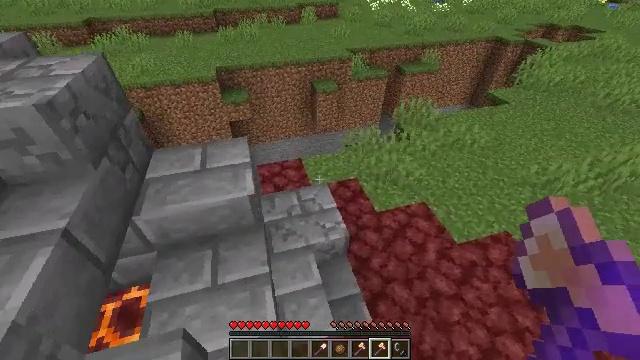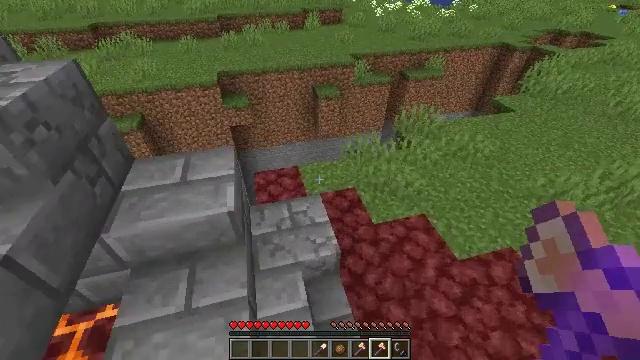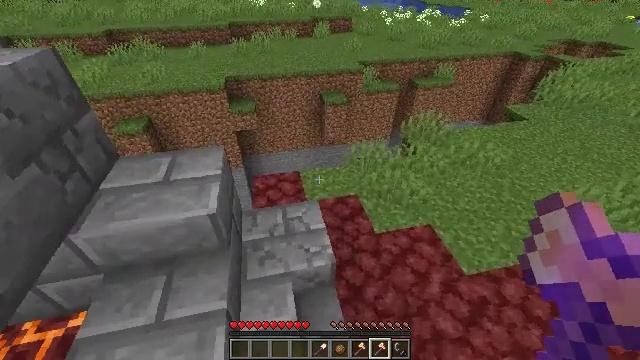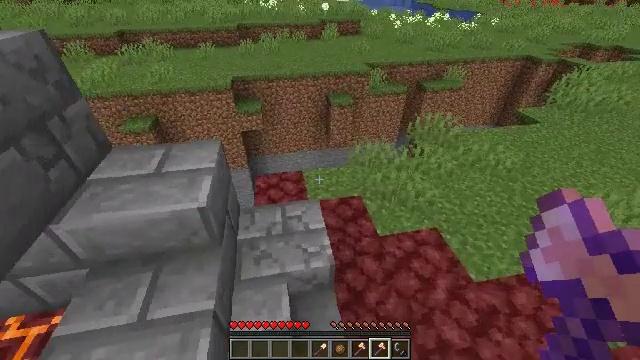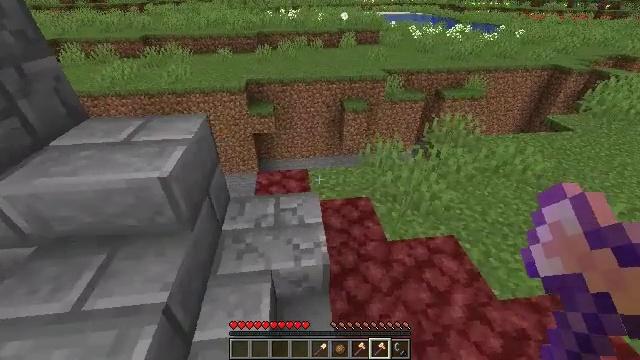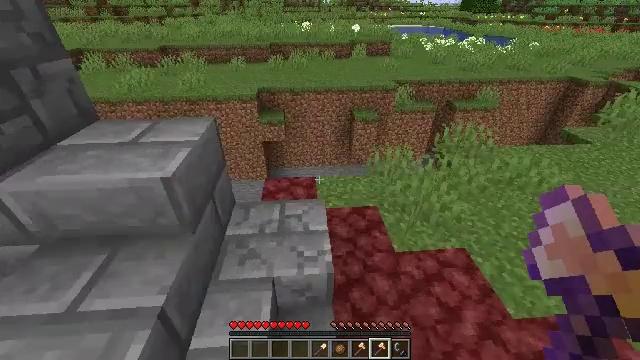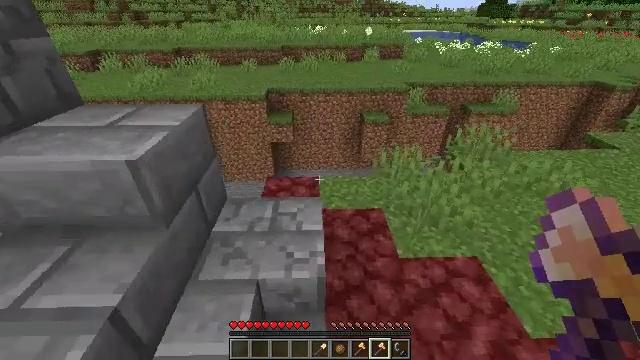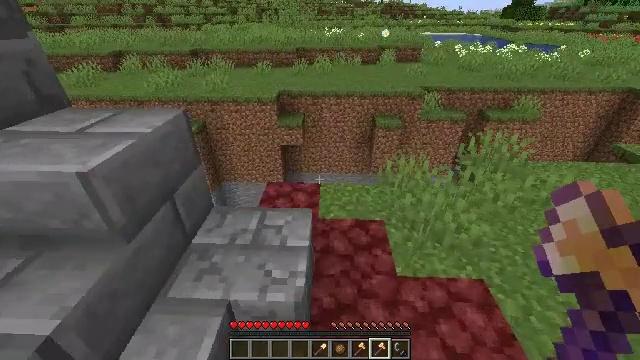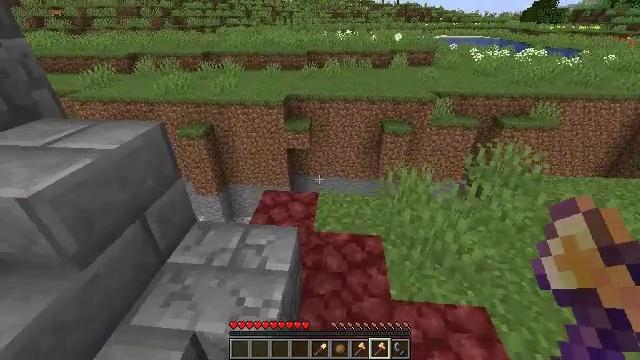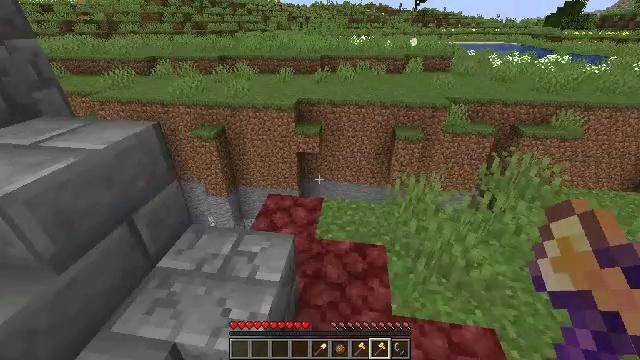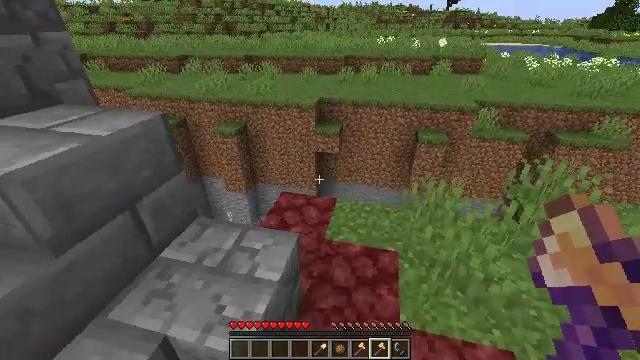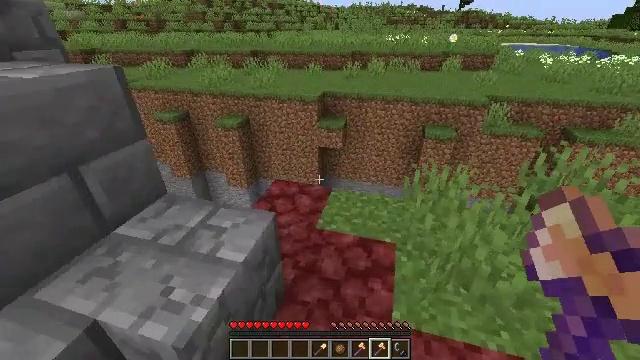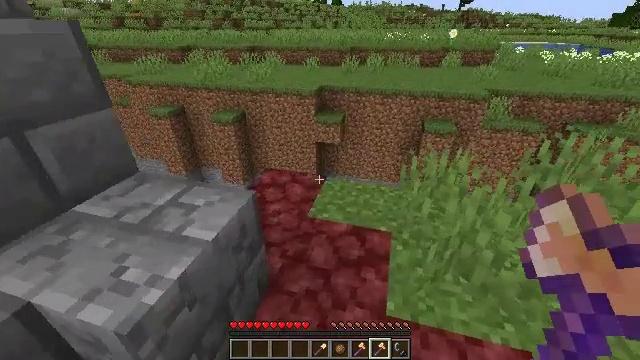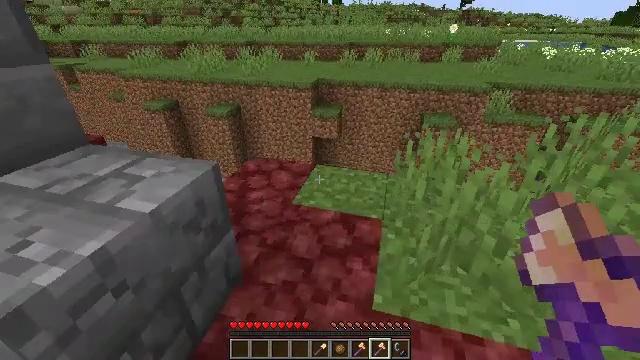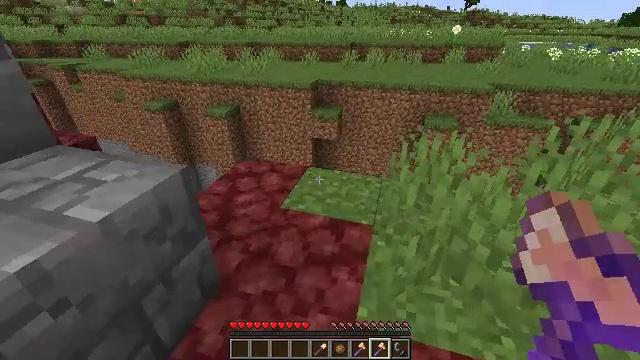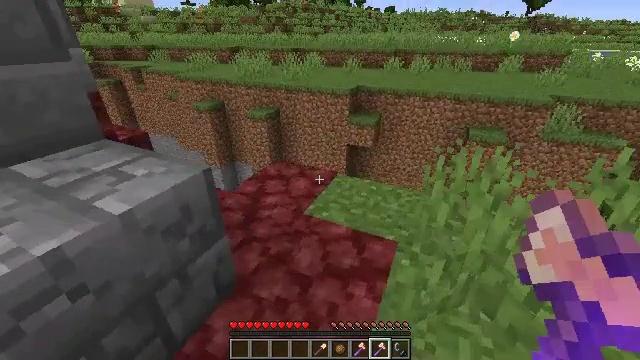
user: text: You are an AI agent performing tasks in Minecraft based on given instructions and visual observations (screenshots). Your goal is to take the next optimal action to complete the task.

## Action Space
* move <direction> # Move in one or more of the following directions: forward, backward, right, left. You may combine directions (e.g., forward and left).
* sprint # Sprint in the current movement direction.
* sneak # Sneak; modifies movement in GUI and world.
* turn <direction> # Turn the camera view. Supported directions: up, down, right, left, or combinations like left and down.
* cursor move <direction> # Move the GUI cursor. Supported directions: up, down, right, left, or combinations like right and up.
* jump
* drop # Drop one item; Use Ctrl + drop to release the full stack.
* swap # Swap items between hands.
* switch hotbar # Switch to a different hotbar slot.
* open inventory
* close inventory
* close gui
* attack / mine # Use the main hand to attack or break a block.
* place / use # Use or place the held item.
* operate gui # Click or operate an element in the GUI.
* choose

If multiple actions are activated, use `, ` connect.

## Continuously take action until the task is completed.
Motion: motion action
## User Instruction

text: Mine the oak log.
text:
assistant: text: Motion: move forward and move right, turn left
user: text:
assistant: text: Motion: move forward and move right, turn left and up
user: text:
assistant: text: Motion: move forward and move right, turn left
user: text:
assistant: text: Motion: move forward and move right, turn left and up
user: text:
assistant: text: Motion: move forward and move right, turn left and up
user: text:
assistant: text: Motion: move forward and move right, turn left and up
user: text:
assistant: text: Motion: move forward and move right, turn left
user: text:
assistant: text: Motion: move forward and move right, turn left
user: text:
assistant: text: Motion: move forward and move right, turn left
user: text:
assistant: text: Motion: move forward and move right, turn left
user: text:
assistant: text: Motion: move forward and move right, turn left
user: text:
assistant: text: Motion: move forward and move right
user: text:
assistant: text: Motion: move forward and move right
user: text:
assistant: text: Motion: move forward and move right
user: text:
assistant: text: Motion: move forward and move right, turn left and up
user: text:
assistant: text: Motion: move forward and move right, turn left
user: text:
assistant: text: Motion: move forward and move right, turn left
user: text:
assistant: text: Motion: move forward and move right, turn left and up
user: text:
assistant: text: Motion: move forward and move right, turn left and up
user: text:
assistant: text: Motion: move right, turn left and up
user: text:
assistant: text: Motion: move left, turn left and up
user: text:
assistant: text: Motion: move left, turn left and up
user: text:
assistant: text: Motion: move left, turn left
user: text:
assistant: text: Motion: move left, turn left
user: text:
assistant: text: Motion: move forward and move left
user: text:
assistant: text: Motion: move forward and move left
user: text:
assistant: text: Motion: move forward and move left
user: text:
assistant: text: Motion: move forward and move left, turn left
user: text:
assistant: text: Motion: move forward, turn left
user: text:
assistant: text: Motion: move forward, turn left